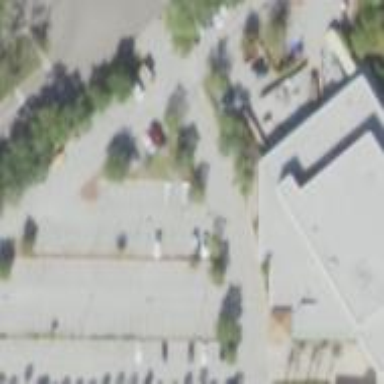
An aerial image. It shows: Parking area with surface.